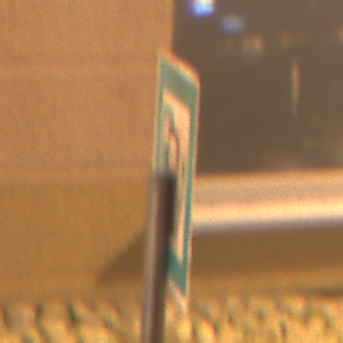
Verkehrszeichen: LadestationFuerElektrofahrzeuge
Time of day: Night
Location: Outdoor (Urban)
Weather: Clear
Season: NotSpecified
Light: Artificial